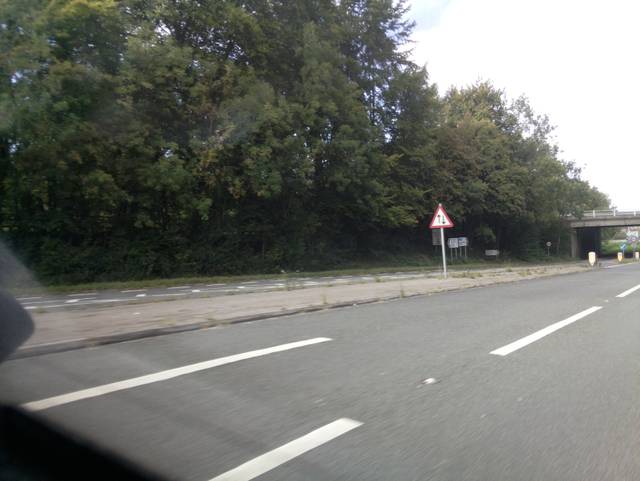
Region: United Kingdom
Coordinates: 51.251, -1.079